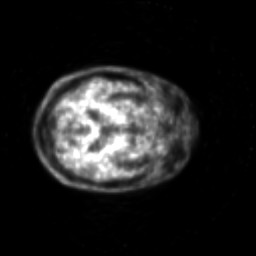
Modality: PET
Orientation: axial
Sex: male
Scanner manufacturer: siemens